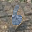
Label: 6